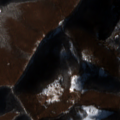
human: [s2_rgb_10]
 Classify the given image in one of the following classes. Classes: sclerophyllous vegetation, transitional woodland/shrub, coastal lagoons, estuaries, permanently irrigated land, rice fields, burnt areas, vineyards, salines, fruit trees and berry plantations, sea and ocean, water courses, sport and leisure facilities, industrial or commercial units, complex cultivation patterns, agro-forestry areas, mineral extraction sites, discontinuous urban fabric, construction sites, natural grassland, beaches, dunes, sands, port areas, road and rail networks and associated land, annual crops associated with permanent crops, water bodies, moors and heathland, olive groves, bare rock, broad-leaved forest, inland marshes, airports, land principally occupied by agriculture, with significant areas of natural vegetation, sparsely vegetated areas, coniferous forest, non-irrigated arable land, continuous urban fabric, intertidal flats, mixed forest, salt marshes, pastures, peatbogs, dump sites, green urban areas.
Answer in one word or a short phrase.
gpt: broad-leaved forest, transitional woodland/shrub